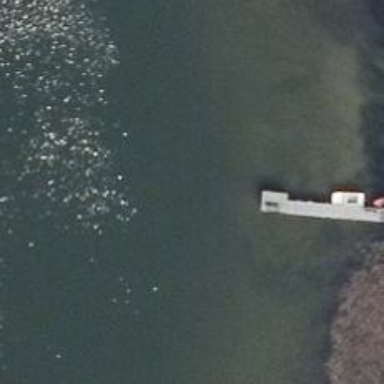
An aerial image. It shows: Man-made pier.